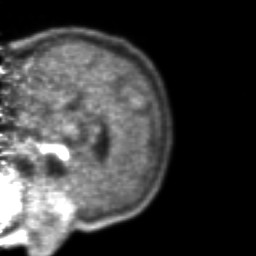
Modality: PET
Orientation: sagittal
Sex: male
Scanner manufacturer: ge